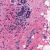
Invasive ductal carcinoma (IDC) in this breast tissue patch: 0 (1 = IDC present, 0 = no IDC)